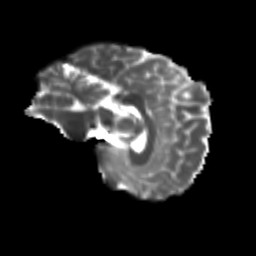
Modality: T2w
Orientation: sagittal
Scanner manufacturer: siemens
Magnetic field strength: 3 T
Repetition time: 9.2 s
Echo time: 0.084 s